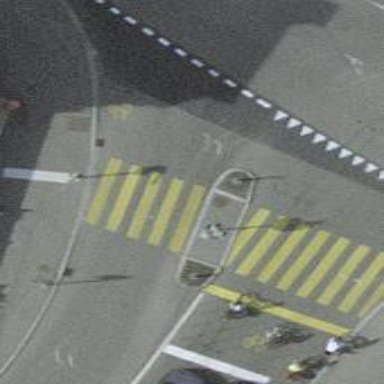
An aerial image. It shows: Road crossing with traffic signals and central island.